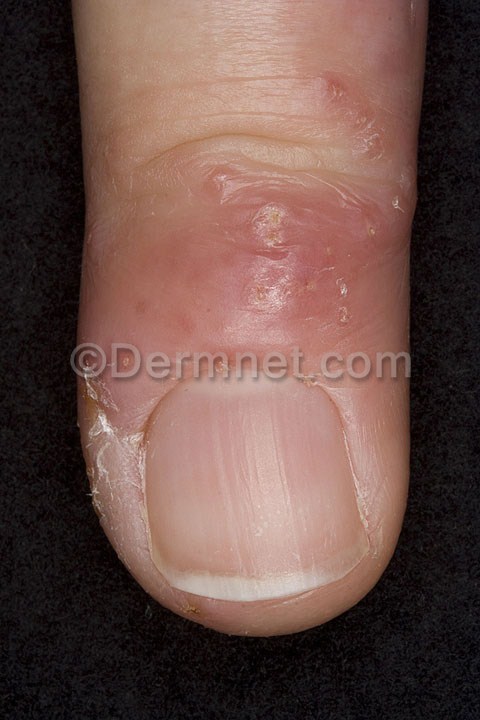
Disease: Warts Molluscum and other Viral Infections